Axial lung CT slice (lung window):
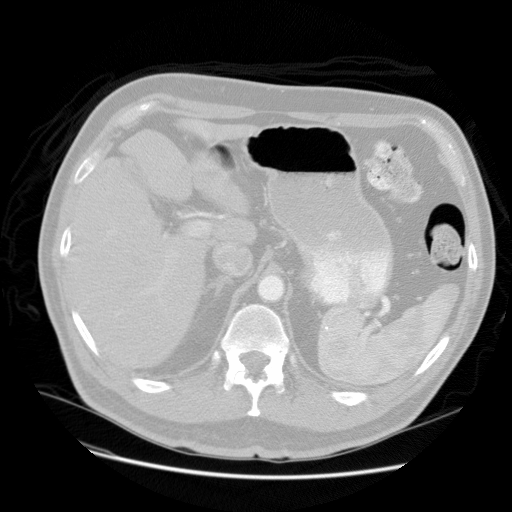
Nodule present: no